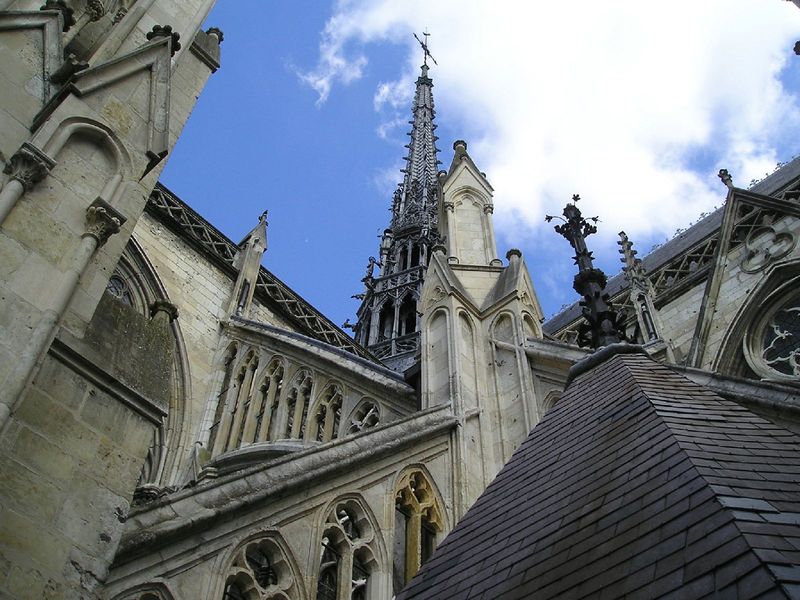
Titel: Kathedrale Notre-Dame von Amiens
Standort: Amiens (EU - F)
Schlagwörter: blau, himmel, wolken, fenster, frankreich, holz, paris, säule, säulen, dach, wolke, architektur, spitze, stein, kirche, gotik, turm, turmspitze, bogen, dächer, giebel, figuren, ornamente, verzierung, foto, erker, nische, kreuz, türme, dom, dynamik, kapitelle, kathedrale, kapitell, gesims, gotisch, rosette, spitzbögen, untersicht, wasserspeier, masswerk, schindeln, schindel, lisenen, notre dame, außenansicht, froschperspektive, fialen, bekrönung, vierpass, wetterhahn, strebepfeiler, köln, mittelelter, riems, aufragend, kreuz#, kreuzstein, msswerk, eisenspitze